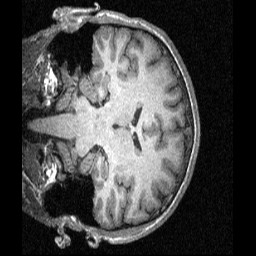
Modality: T1w
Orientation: coronal